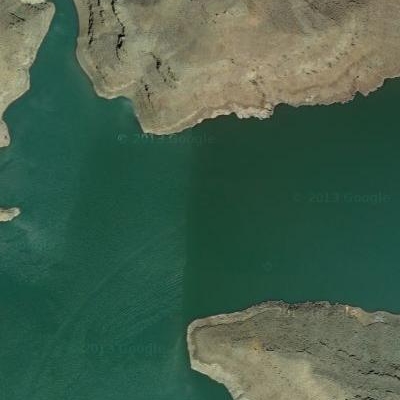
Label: RiverLake